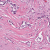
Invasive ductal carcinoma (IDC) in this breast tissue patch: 1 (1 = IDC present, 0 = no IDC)